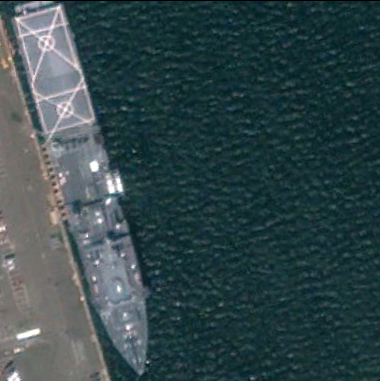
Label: combat